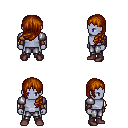
a pixel art fantasy rpg character, male body template, dark elf, purple skin, steel arm armor, metal pants, brunette left-swept hairstyle, cloth bracers, maroon shoes, four views (front, back, left, right), 2x2 character sprite sheet, small pixel art, hard edges, no anti-aliasing